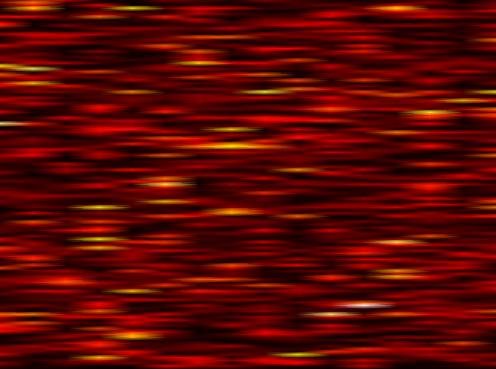
Label: WOLA